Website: ulta-beauty
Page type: cart
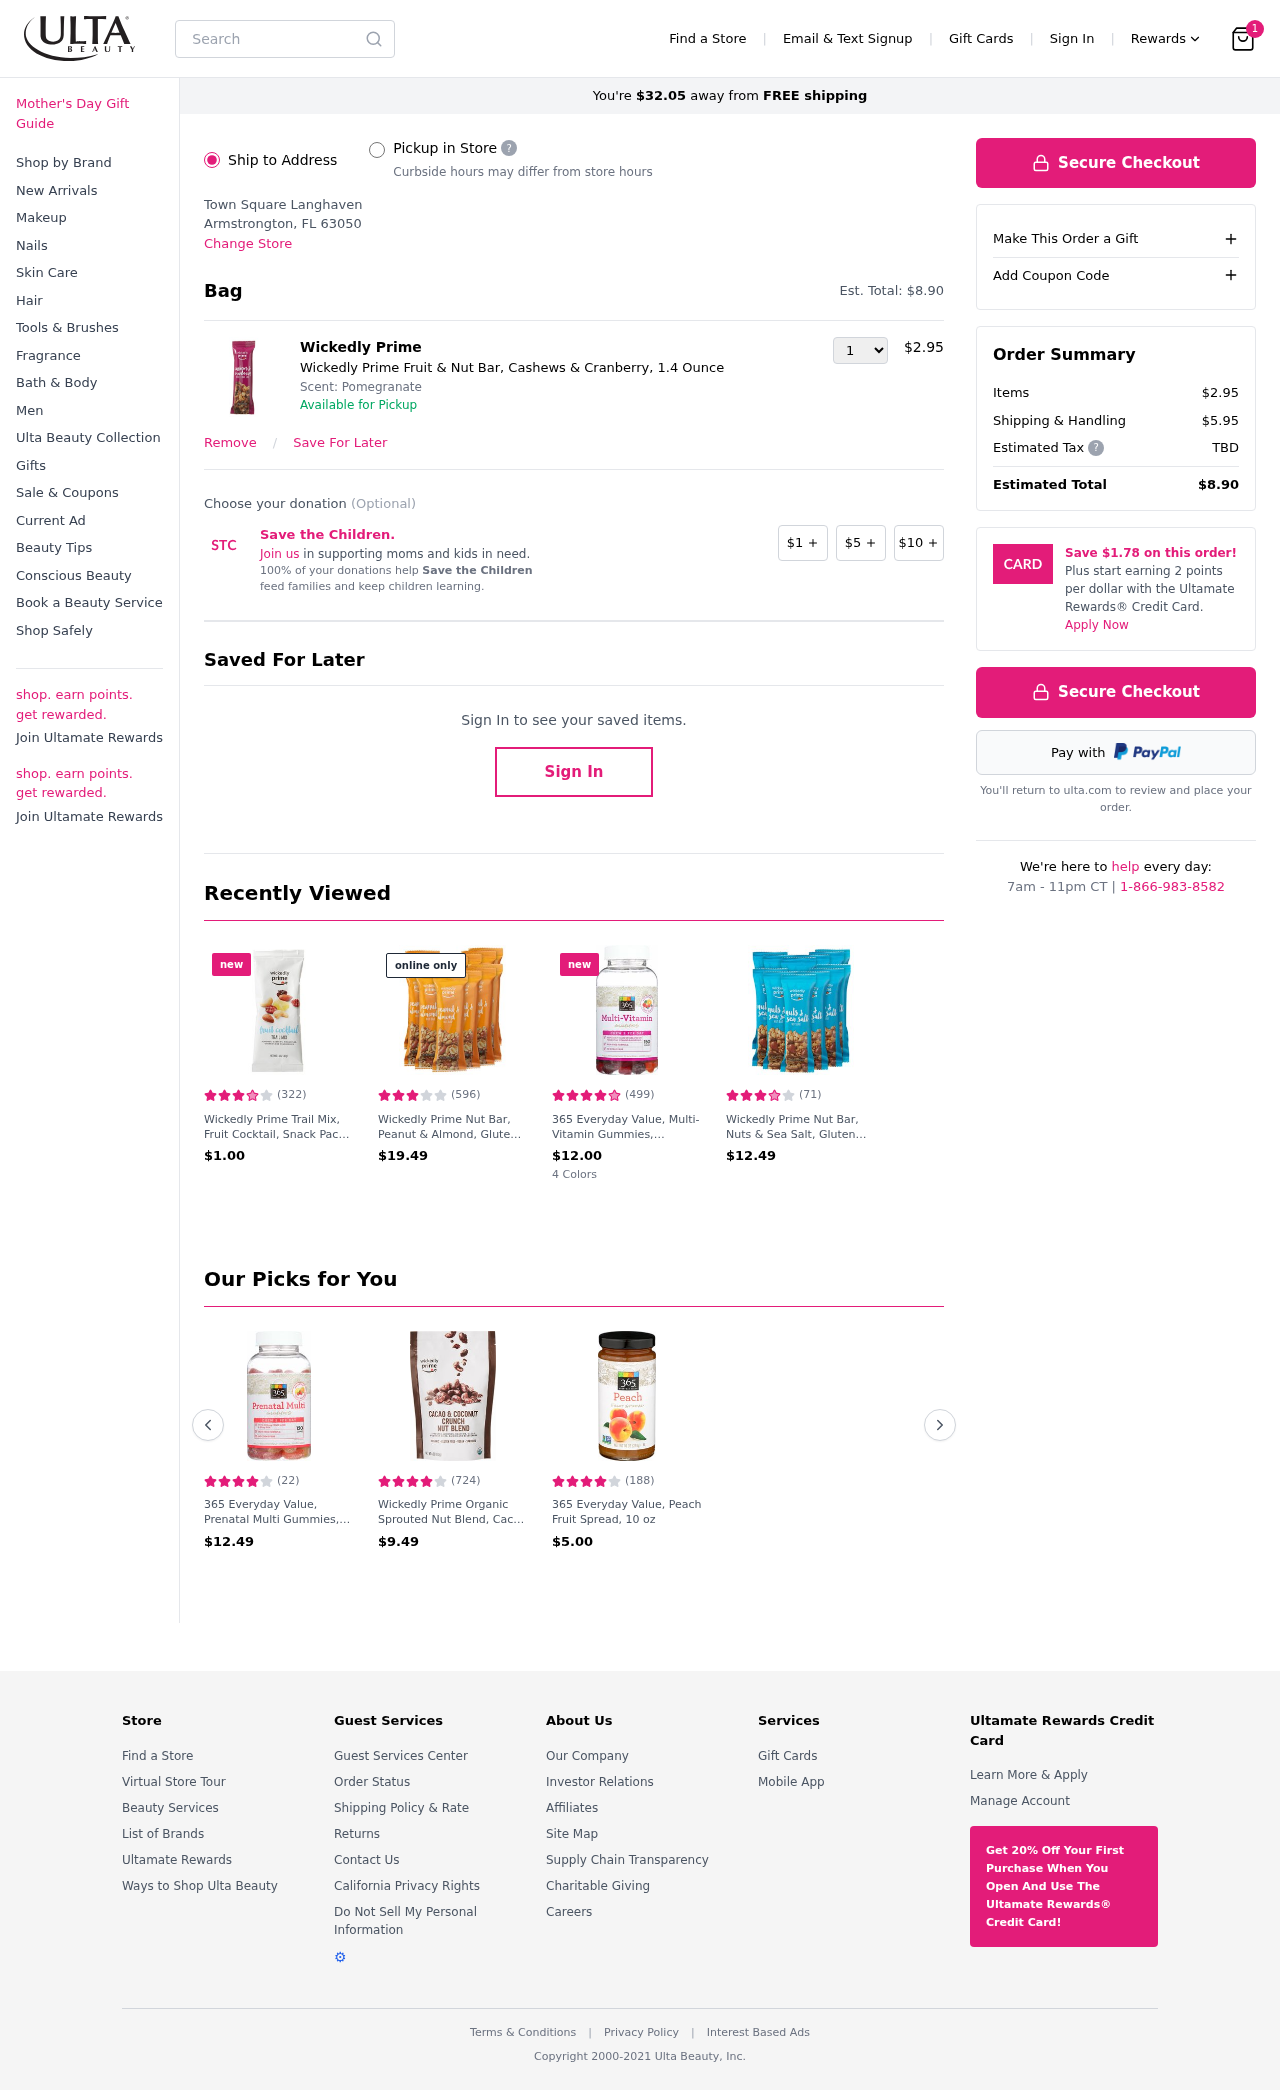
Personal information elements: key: PII_LOCATION1_CITY_STATE_ZIP
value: Armstrongton, FL 63050
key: PII_LOCATION1_NAME
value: Town Square Langhaven
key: PII_CITY
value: Langhaven
Product elements: key: PRODUCT1_BRAND
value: Wickedly Prime
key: PRODUCT1_NAME
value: Wickedly Prime Fruit & Nut Bar, Cashews & Cranberry, 1.4 Ounce
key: PRODUCT1_PRICE
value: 2.95
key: PRODUCT1_QUANTITY
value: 1
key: PRODUCT2_NAME
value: Wickedly Prime Trail Mix, Fruit Cocktail, Snack Pack, 1.5 Ounce
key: PRODUCT2_NUM_RATINGS
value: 322
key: PRODUCT2_PRICE
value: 1
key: PRODUCT2_RATING
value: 3.6
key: PRODUCT3_NAME
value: Wickedly Prime Nut Bar, Peanut & Almond, Gluten Free, Kosher,  1.4 Ounce (Pack of 12)
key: PRODUCT3_NUM_RATINGS
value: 596
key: PRODUCT3_PRICE
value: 19.49
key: PRODUCT3_RATING
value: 3.1
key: PRODUCT4_NAME
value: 365 Everyday Value, Multi-Vitamin Gummies, Assorted Fruit Flavors, 150 ct
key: PRODUCT4_NUM_RATINGS
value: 499
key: PRODUCT4_PRICE
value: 12
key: PRODUCT4_RATING
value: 4.8
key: PRODUCT5_NAME
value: Wickedly Prime Nut Bar, Nuts & Sea Salt, Gluten Free, Kosher, 1.4 Ounce (Pack of 12)
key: PRODUCT5_NUM_RATINGS
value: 71
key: PRODUCT5_PRICE
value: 12.49
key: PRODUCT5_RATING
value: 3.9
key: PRODUCT6_NAME
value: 365 Everyday Value, Prenatal Multi Gummies, Assorted Fruit Flavors, 120 ct
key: PRODUCT6_NUM_RATINGS
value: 22
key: PRODUCT6_PRICE
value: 12.49
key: PRODUCT6_RATING
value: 4.3
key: PRODUCT7_NAME
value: Wickedly Prime Organic Sprouted Nut Blend, Cacao & Coconut Crunch, 6 Ounce
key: PRODUCT7_NUM_RATINGS
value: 724
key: PRODUCT7_PRICE
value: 9.49
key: PRODUCT7_RATING
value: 4.3
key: PRODUCT8_NAME
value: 365 Everyday Value, Peach Fruit Spread, 10 oz
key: PRODUCT8_NUM_RATINGS
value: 188
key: PRODUCT8_PRICE
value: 5
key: PRODUCT8_RATING
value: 4.2
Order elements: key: ORDER_NUM_ITEMS
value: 1
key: ORDER_FREE_SHIPPING_REMAINING
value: $32.05
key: ORDER_TOTAL
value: $8.90
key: ORDER_TOTAL
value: Est. Total: $8.90
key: ORDER_SUBTOTAL
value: $2.95
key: ORDER_SHIPPING_COST
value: $5.95
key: ORDER_TAX
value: TBD
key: ORDER_CARD_SAVINGS
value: $1.78
Search elements: key: HEADER_SEARCH
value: Search